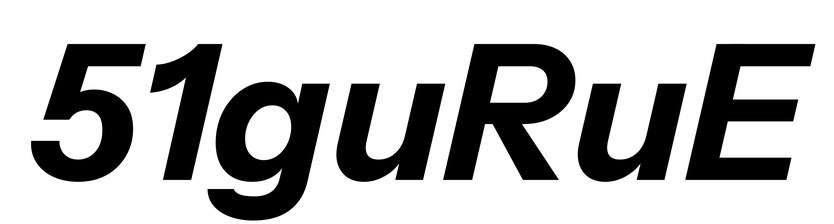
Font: InstrumentSans-Italic_Bold_Italic